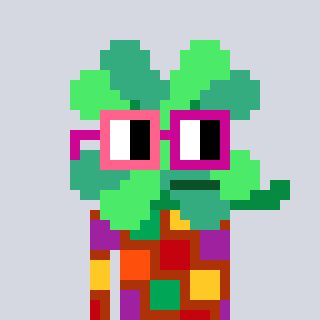
a pixel art character with square pink and red glasses, a clover-shaped head and a hotbrown-colored body on a cool background